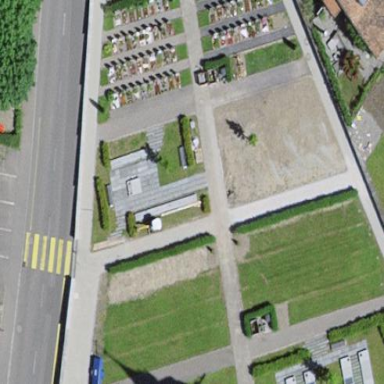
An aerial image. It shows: Cemetery.